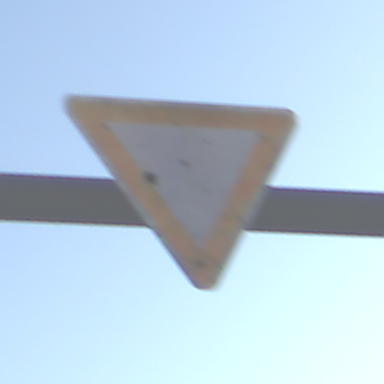
Verkehrszeichen: VorfahrtGewaehren
Umgebung: Outdoor, Nature
Tageszeit: SunriseSunset
Wetter: Clear
Licht: Natural
Jahreszeit: NotSpecified
Kontrast: HighContrast